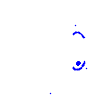
Particle: kaon